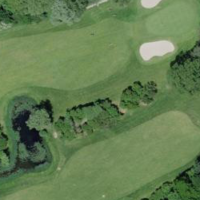
EUNIS habitat code: 53
Species observed at this site:
Corvus corone
Fulica atra
Anas platyrhynchos
Sturnus vulgaris
Dendrocopos major
Fringilla coelebs
Passer domesticus
Columba palumbus
Turdus merula
Turdus pilaris
Pica pica
Phoenicurus ochruros
Garrulus glandarius
Columba livia
Passer italiae
Motacilla alba